Question: For the following (simplified) mysql DB setup, I'd like to copy the applicable guids into the 'message' table. Can this be done with a single SQL 'update'?

'''
CREATE TABLE IF NOT EXISTS 'user' (
'id' int(11) NOT NULL AUTO_INCREMENT,
'guid' varchar(13) NOT NULL,
PRIMARY KEY ('id')
) ENGINE=InnoDB;
INSERT INTO 'user' ('id', 'guid') VALUES
(1, 'a'),
(2, 'b'),
(3, 'c');
CREATE TABLE IF NOT EXISTS 'message' (
'user' int(11) NOT NULL,
'user_guid' varchar(13) NOT NULL,
KEY 'user' ('user')
) ENGINE=InnoDB;
ALTER TABLE 'message'
ADD CONSTRAINT 'message_ibfk_1' FOREIGN KEY ('user') REFERENCES 'user' ('id') ON DELETE CASCADE;
INSERT INTO 'message' ('user', 'user_guid') VALUES
(3, ''),
(2, ''),
(3, '');
'''
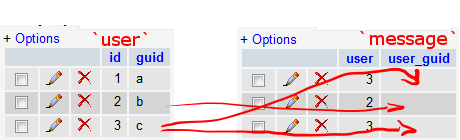
Answer: Use:
'''
UPDATE MESSAGE
SET user_guid = (SELECT u.guid
FROM USER u
WHERE u.id = MESSAGE.user)
WHERE EXISTS(SELECT NULL
FROM USER u
WHERE u.id = MESSAGE.user)
'''